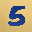
Label: 5